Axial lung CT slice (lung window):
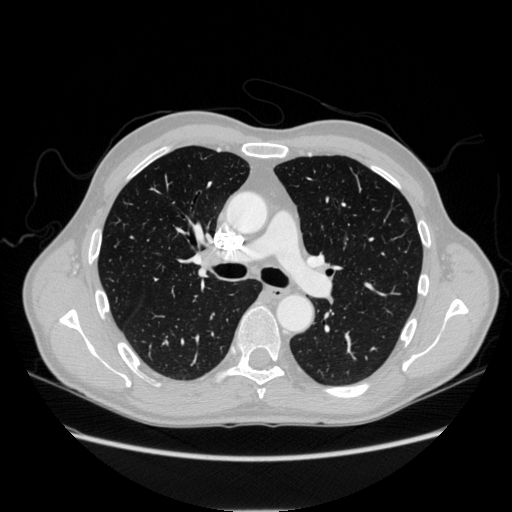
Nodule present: no